Question: I have been working on a for loop that produces 2 different plots generated with ggplot. On each plot, two groups of the same length are defined, and within each group, each individual line has a colour.
Each plot has a different number of lines (see picture) that can be divided by two (both plots represent an equal number of males and females).
I managed to obtain my two different plots, but the line colours are wrong. The colour values correspond to the last plot's, instead of adapting to each plot. I tried defining the colours both inside and outside the loop, but the result is the same.
Here is a reproducible example:
'''
# Create the dataframe:
Strain <- rep(c(rep("A", times=2), rep("B", times=4)), times=2)
Sex_ID <- rep(c("M_1", "F_2", "M_3", "F_4", "M_5", "F_6"), times=2)
State <- rep(c("virgin", "mated", "expecting", "parent"), each=6)
Huddling <- seq(from=1.5, to=3.8, by=0.1)
d<-data.frame(Strain, Sex_ID, State, Huddling)
level<-levels(d$Strain)
huddlist<-list()
# How many colours do we need? Different reds for each female, blues for males
len <- c(length(d$Sex_ID[d$Strain=="A"])/8,length(d$Sex_ID[d$Strain=="B"])/8)
for(i in 1:length(level)){
ss<- subset(d, Strain==level[i]) # subset only for one species at a time
m <- scales::seq_gradient_pal("cyan2", "midnightblue", "Lab")(seq(0,1,length.out = len[i]))
f<-scales::seq_gradient_pal("tomato", "red4", "Lab")(seq(0,1,length.out = len[i]))
fm<-c(f,m)
ymax <- max(ss$Huddling); ymin <- min(ss$Huddling)
# The plot
huddling<-ggplot(ss, aes(x=factor(State), y=Huddling, color=factor(Sex_ID), group=factor(Sex_ID)))+
geom_point(shape=21, size=3, position=position_dodge(width=0.3))+
geom_line(size=0.7, position=position_dodge(width=0.3)) +
scale_color_manual(values=fm)+
scale_fill_manual(values="white")+
ylim(ymin,ymax)+
labs(y="Time huddling (s)", x="Reproductive stage")+
theme_classic()+
theme(axis.line.x = element_line(color="black", size = 1),
axis.line.y = element_line(color="black", size = 1))+
theme(axis.text=element_text(size=17),axis.title=element_text(size=19,face="bold"))+
theme(legend.title=element_text(size=17))+
theme(legend.text=element_text(size=15))+
theme(legend.position="none")+ # if legend should be removed
theme(plot.title = element_text(lineheight=.8, face="bold",size=22))+
scale_x_discrete(limits=c("virgin", "mated", "expecting", "parent"), labels=c("Virgin", "Mated", "Expecting", "Parent"))
huddlist[[i]] <- huddling
}
library(gridExtra)
do.call("grid.arrange", c(huddlist))
'''
Alternatively, inside the loop:
'''
for(i in 1:length(level)){
ss<- subset(d, Strain==level[i]) # subset only for one species at a time
len<-length(levels(factor(ss$Sex_ID)))/2 # number of individuals of each sex in sample
# this number allows to calculate the right number of reds and blues # to plot for females and males, respectively
m <- scales::seq_gradient_pal("cyan2", "midnightblue", "Lab")(seq(0,1,length.out = len[i]))
f<-scales::seq_gradient_pal("tomato", "red4", "Lab")(seq(0,1,length.out = len[i]))
fm<-c(f,m)
ymax <- max(ss$Huddling); ymin <- min(ss$Huddling)
# The plot
huddling<-ggplot(ss, aes(x=factor(State), y=Huddling, color=factor(Sex_ID), group=factor(Sex_ID)))+
geom_point(shape=21, size=3, position=position_dodge(width=0.3))+
geom_line(size=0.7, position=position_dodge(width=0.3)) +
scale_color_manual(values=fm)+
scale_fill_manual(values="white")+
ylim(ymin,ymax)+
labs(y="Time huddling (s)", x="Reproductive stage")+
theme_classic()+
theme(axis.line.x = element_line(color="black", size = 1),
axis.line.y = element_line(color="black", size = 1))+
theme(axis.text=element_text(size=17),axis.title=element_text(size=19,face="bold"))+
theme(legend.title=element_text(size=17))+
theme(legend.text=element_text(size=15))+
theme(legend.position="none")+ # if legend should be removed
theme(plot.title = element_text(lineheight=.8, face="bold",size=22))+
scale_x_discrete(limits=c("virgin", "mated", "expecting", "parent"), labels=c("Virgin", "Mated", "Expecting", "Parent"))
huddlist[[i]] <- huddling
}
library(gridExtra)
do.call("grid.arrange", c(huddlist))
'''
This is what the plots look like. Normally, the first plot should have one red and one blue line, while the second should have two red and two blue lines.

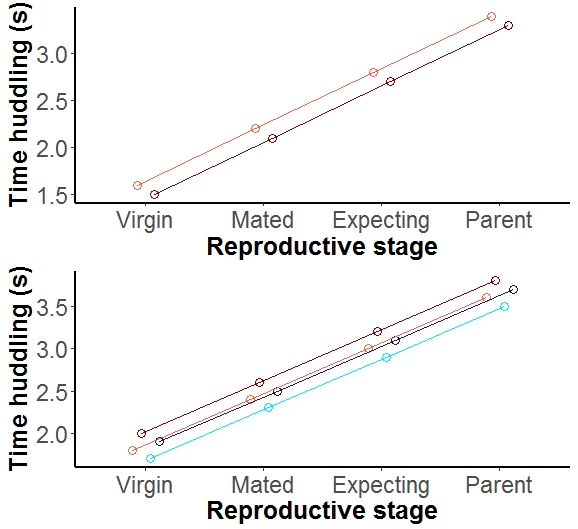
Answer: The immediate problem is resolvable transforming the 'ggplot' object to a 'Grob' and use it in 'grid.arrange'. The root problem is probably caused by lazy evaluation (thanks @baptiste(? - comment removed)).
Just change 'huddlist[[i]] <- huddling' to 'huddlist[[i]] <- ggplot_gtable(ggplot_build(huddling))':
<URL>
However what you are trying to do is mapping two different dimensions ('Sex' and 'ID') to the same 'aesthetic'.
What I would do is to separate those dimensions, adding an 'aes' and using the standard 'facet'ing method.
For example I'd keep the same color for the same 'Sex' and different point shapes for different 'ID':
<URL>
While not entirely different I think this is better, for example in the first plot I assume that the same color applies to the same individual, when that's not the case.
### data
'''
set.seed(4887)
Strain <- rep(c(rep("A", times = 2), rep("B", times = 4)), times = 2)
Sex_ID <- rep(c("M_1", "F_2", "M_3", "F_4", "M_5", "F_6"), times = 2)
State <- rep(c("virgin", "mated", "expecting", "parent"), each = 6)
Huddling <- runif(8, 1.5, 3.8)
d <- data.frame(Strain, Sex_ID, State, Huddling)
'''
### code for the first plot
'''
level<-levels(d$Strain)
huddlist<-list()
# How many colours do we need? Different reds for each female, blues for males
len <- c(length(d$Sex_ID[d$Strain=="A"])/8,length(d$Sex_ID[d$Strain=="B"])/8)
for(i in 1:length(level)){
ss<- subset(d, Strain==level[i]) # subset only for one species at a time
m <- scales::seq_gradient_pal("cyan2", "midnightblue", "Lab")(seq(0,1,length.out = len[i]))
f<-scales::seq_gradient_pal("tomato", "red4", "Lab")(seq(0,1,length.out = len[i]))
fm<-c(f,m)
ymax <- max(ss$Huddling); ymin <- min(ss$Huddling)
# The plot
huddling<-ggplot(ss, aes(x=factor(State), y=Huddling, color=factor(Sex_ID), group=factor(Sex_ID)))+
geom_point(shape=21, size=3, position=position_dodge(width=0.3))+
geom_line(size=0.7, position=position_dodge(width=0.3)) +
scale_color_manual(values=fm)+
scale_fill_manual(values="white")+
ylim(ymin,ymax)+
labs(y="Time huddling (s)", x="Reproductive stage")+
theme_classic()+
theme(axis.line.x = element_line(color="black", size = 1),
axis.line.y = element_line(color="black", size = 1))+
theme(axis.text=element_text(size=17),axis.title=element_text(size=19,face="bold"))+
theme(legend.title=element_text(size=17))+
theme(legend.text=element_text(size=15))+
theme(legend.position="none")+ # if legend should be removed
theme(plot.title = element_text(lineheight=.8, face="bold",size=22))+
scale_x_discrete(limits=c("virgin", "mated", "expecting", "parent"), labels=c("Virgin", "Mated", "Expecting", "Parent"))
huddlist[[i]] <- ggplot_gtable(ggplot_build(huddling))
}
library(gridExtra)
do.call("grid.arrange", c(huddlist))
'''
### code for the second plot
'''
library(tidyr)
d <- d %>%
separate(Sex_ID, c('Sex', 'ID'), sep = '_')
ggplot(d, aes(x = factor(State), y = Huddling, color = Sex, group = ID, shape = ID))+
facet_grid(Strain ~ ., scales = 'free_y') +
geom_point(size = 3, position = position_dodge(width=0.3), show.legend = F) +
geom_line(size = 0.7, position = position_dodge(width=0.3)) +
scale_color_manual(values = c('red4', 'midnightblue')) +
scale_fill_manual(values = "white") +
scale_x_discrete(limits = c("virgin", "mated", "expecting", "parent"),
labels = c("Virgin", "Mated", "Expecting", "Parent")) +
labs(y = "Time huddling (s)", x = "Reproductive stage") +
theme_classic() +
theme(axis.line.x = element_line(color = "black", size = 1),
axis.line.y = element_line(color = "black", size = 1),
axis.text = element_text(size = 17),
axis.title = element_text(size = 19,face = "bold"),
legend.title = element_text(size = 17),
legend.text = element_text(size = 15),
plot.title = element_text(lineheight = .8, face = "bold",size = 22))
'''